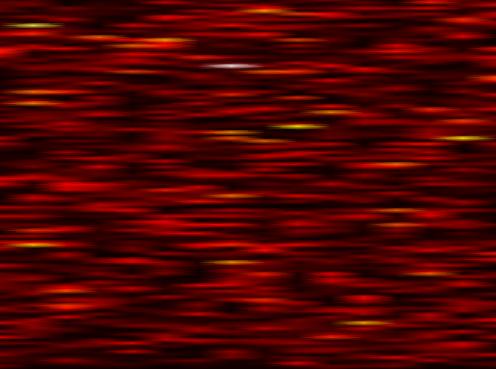
Label: WOLA